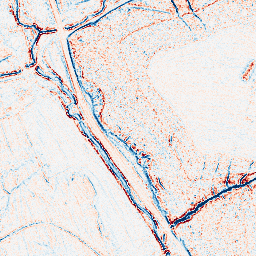
Category: edge_preserving
Decomposition family: bilateral
Decomposition parameters: d: 5
sigma_color: 75
sigma_space: 75
Upsampling method: cubic_mitchell
Upsampling parameters: scale: 8
Upsampling scale: 8